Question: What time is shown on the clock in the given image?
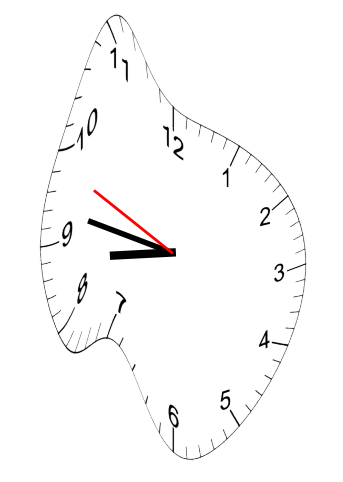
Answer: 08:46:49